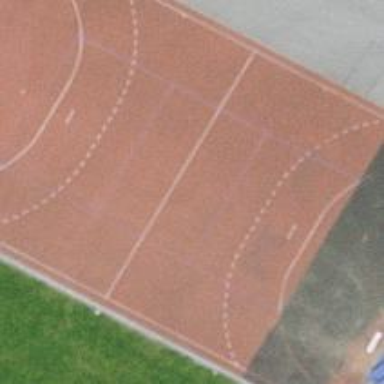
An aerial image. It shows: Soccer pitch for leisureland activities.